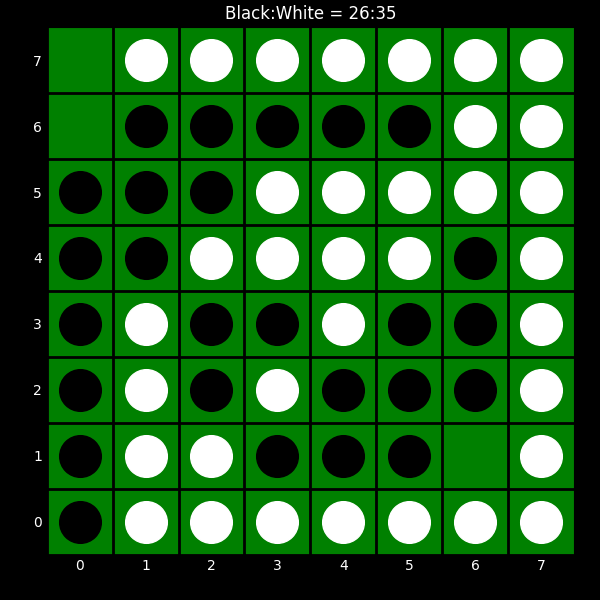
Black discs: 26
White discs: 35